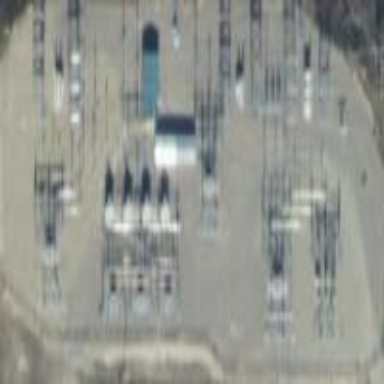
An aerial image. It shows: Outdoor power substation surrounded by fence. The substation operates at the distribution level.